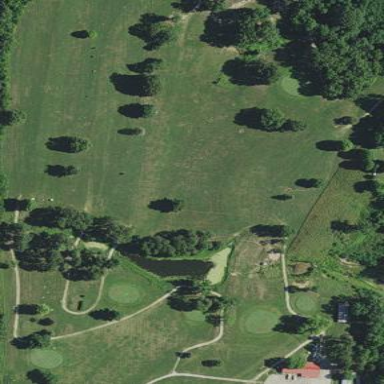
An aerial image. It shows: Golf course.